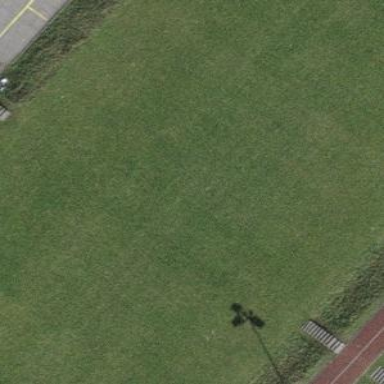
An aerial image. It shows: Soccer pitch designated for leisure and sports activities.